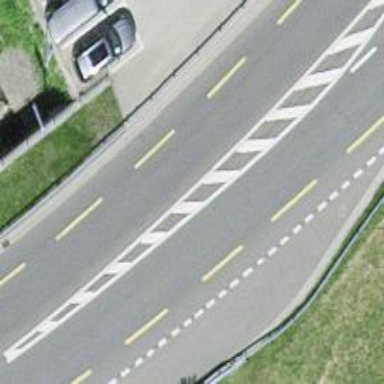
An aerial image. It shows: Primary highway with asphalt surface and designated cycle lane.